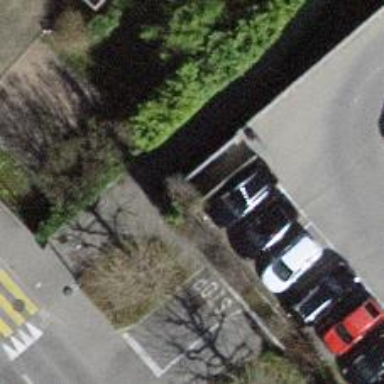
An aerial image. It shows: Set of steps on the road.